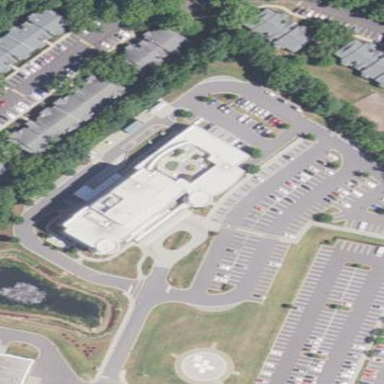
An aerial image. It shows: Hospital providing healthcare services.